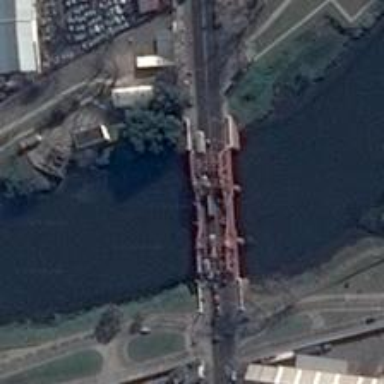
A straight steel bridge make both banks of the river comunicated .